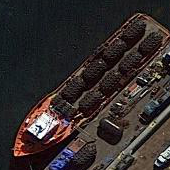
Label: Cargo_ship